【题型】解答题　【知识点】解析几何　【难度】easy
已知点$A(0,1)$, $B(-1,0)$, $C(1,0)$, $D(1,1)$, 过点$D$作斜率为$k$的直线$l$分别交线段$AB$和线段$AC$于$P$, $Q$两点, 求$\triangle OPQ$的面积$S$关于$k$的函数$S=f(k)$.
【解答】
\vspace{8pt}
\noindent
\textbf{【答案】}$S=\dfrac{k}{k+1}\left(0<k\leq\dfrac{1}{2}\right)$

\vspace{3pt}
\noindent
\textbf{【分析】}根据图象可确定$k_{AD}<k\leq k_{BD}$, 利用两点连线斜率公式求得临界值后即可得到所求范围, 将$l$方程与直线$AB,AC$方程联立可得$P,Q$两点坐标, 由两点间距离公式可求得$|PQ|$, 利用点到直线距离公式可求得原点到直线$l$距离, 代入三角形面积公式, 化简得到结果.

\vspace{5pt}
\noindent
\textbf{【详解】}若直线$l$与线段$AB$, $AC$均有交点且交点不重合, 则由图象可知: $k_{AD}<k\leq k_{BD}$,

\vspace{3pt}
\noindent
$\because k_{AD}=0$, $k_{BD}=\dfrac{1-0}{1+1}=\dfrac{1}{2}$, $\therefore k$的取值范围为$\left(0,\dfrac{1}{2}\right]$,

\vspace{3pt}
\noindent
设直线$l:y-1=k(x-1)$, 即$y=kx-k+1$, $k\in\left(0,\dfrac{1}{2}\right]$,

\vspace{3pt}
\noindent
又直线$AB$: $y=x+1$; 直线$AC:y=-x+1$;

\vspace{3pt}
\noindent
由$\begin{cases}y=kx-k+1 \\ y=x+1\end{cases}$得: $\begin{cases}x=\dfrac{k}{k-1} \\ y=\dfrac{2k-1}{k-1}\end{cases}$, 即$P\left(\dfrac{k}{k-1},\dfrac{2k-1}{k-1}\right)$, 同理可得: $Q\left(\dfrac{k}{k+1},\dfrac{1}{k+1}\right)$,

\vspace{3pt}
\noindent
$\therefore |PQ|=\sqrt{\left(\dfrac{k}{k+1}-\dfrac{k}{k-1}\right)^2+\left(\dfrac{1}{k+1}-\dfrac{2k-1}{k-1}\right)^2}=\dfrac{2|k|\sqrt{k^2+1}}{|(k+1)(k-1)|}$,

\vspace{3pt}
\noindent
又原点$O$到直线$l$距离$d=\dfrac{|k-1|}{\sqrt{k^2+1}}$,

\vspace{3pt}
\noindent
$\therefore S=\dfrac{1}{2}|PQ|\cdot d=\dfrac{|k|}{|k+1|}$, 又$k\in\left(0,\dfrac{1}{2}\right]$, $\therefore S=\dfrac{k}{k+1}\left(0<k\leq\dfrac{1}{2}\right)$.

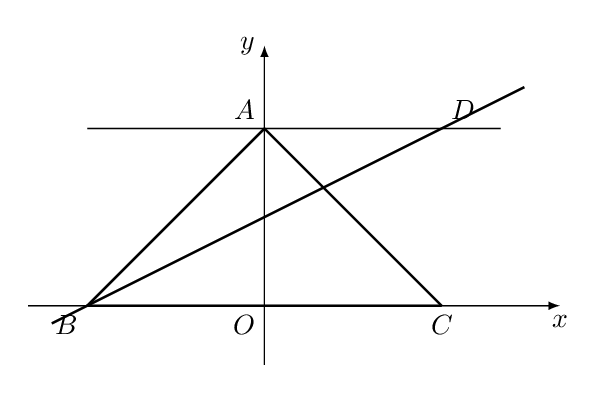
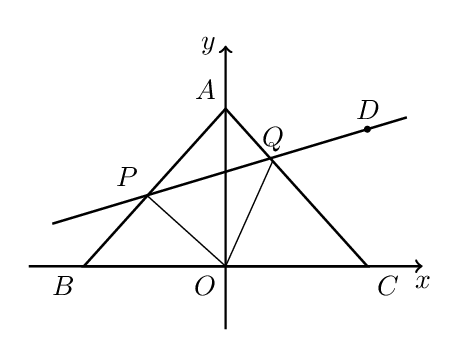